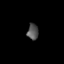
Tissue: lung
Cell type: Epithelial cells
Senescence score: 0.2257
Nuclear area (px): 174
Mean DAPI intensity: 82.931